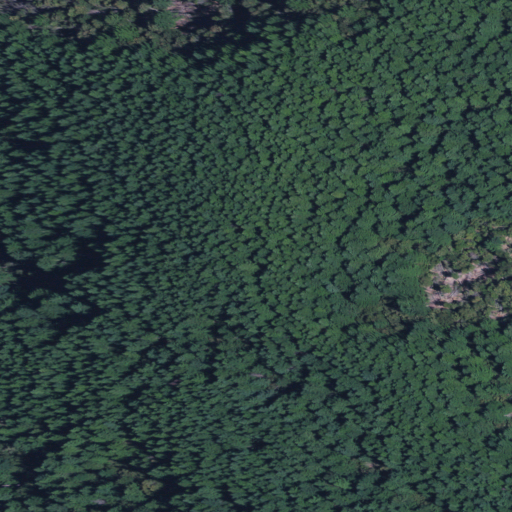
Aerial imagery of mountain in Oregon named Brushy Bald Mountain containing only evergreen forest